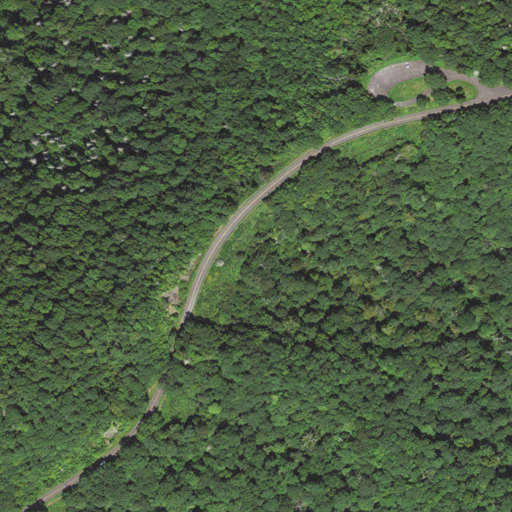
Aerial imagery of gap in North Carolina named Flinty Gap containing deciduous forest, mixed forest, open development, and low intensity development